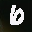
Label: 6